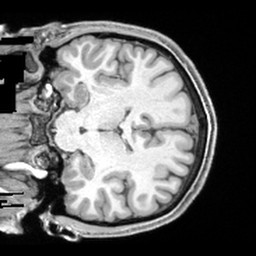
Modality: T1w
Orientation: coronal